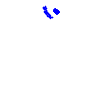
Particle: electron